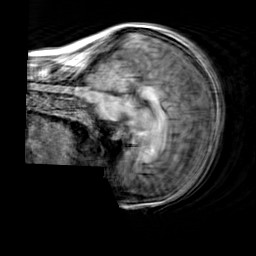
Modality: T1w
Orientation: sagittal
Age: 41
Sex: female
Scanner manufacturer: siemens
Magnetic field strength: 3 T
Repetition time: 2.3 s
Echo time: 0.00303 s